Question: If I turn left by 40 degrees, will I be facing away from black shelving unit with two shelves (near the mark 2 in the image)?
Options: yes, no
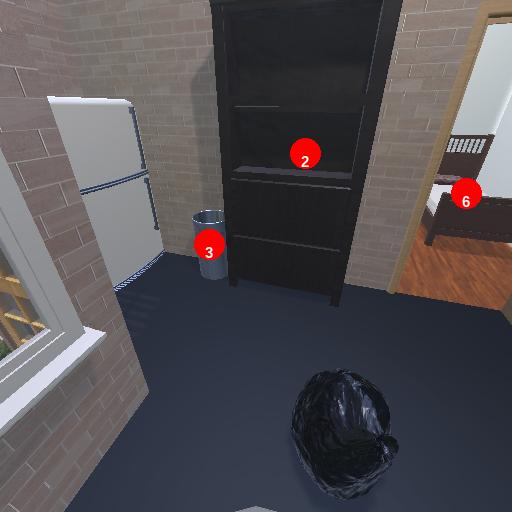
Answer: yes